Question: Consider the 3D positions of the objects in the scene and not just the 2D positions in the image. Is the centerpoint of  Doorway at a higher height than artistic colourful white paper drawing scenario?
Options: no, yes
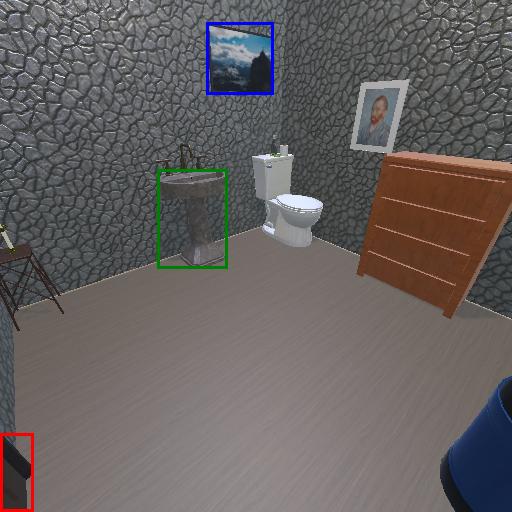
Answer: no